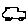
Label: car